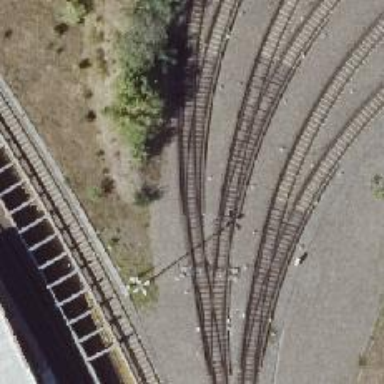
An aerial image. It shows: Railway switch with the turnout on the right side.